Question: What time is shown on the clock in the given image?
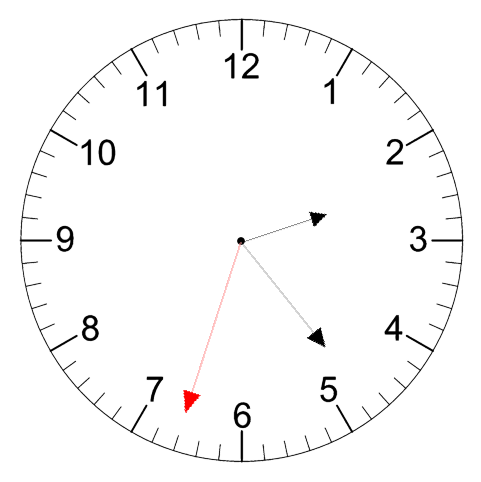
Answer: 02:23:33